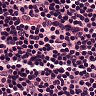
Metastatic tissue present: no